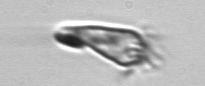
Label: Paratontonia_gracillima